Question: I want to return an array of parent keys that contain the given child key.
Here is my database (member user IDs with the IDs of every group they are in):
.
For example:
- '-Lu3Zs4FCW6F4IcMSU8K''SnGXDFilErWEqFxPgWY5bIIAnPA3''t1S9N9owgKRGqBaNxs02rru8GpD3'- '-Lu3gCYh5QUplnwLdOFA''t1S9N9owgKRGqBaNxs02rru8GpD3'
The child values (0 or 1) are not known.
Here is what I tried so far:
'''
var members = [];
return await firebase.database().ref('members').orderByChild(groupId).once('value', snap => {
snap.forEach(data => {
members.push(data.key);
});
}).then(() => {
return members;
});
'''
But this code returns both member keys no matter what child key I provide. Any help would be appreciated.
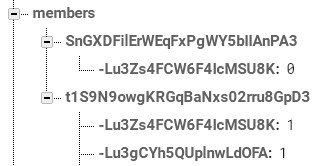
Answer: Your current data structure allows you to efficiently find the groups for a given member. It does however not allow you to efficiently find the members for a given group.
To allow the latter use-case, consider adding an additional data structure that is pretty much the inverse of what you have now:
'''
"groups": {
"-Lu3Zs4FCW6F4IcMSU8K": {
"SnGXDFilErWEqFxPgWY5bIIAnPA3": true,
"t1S9N9owgKRGqBaNxs02rru8GpD3": true
},
"-Lu3gCYh5QUplnwLdOFA": {
"t1S9N9owgKRGqBaNxs02rru8GpD3": true
}
}
'''
Now you can look up the members of a group in the same way you look up the groups of a member.
Also see my answer here:
- <URL>